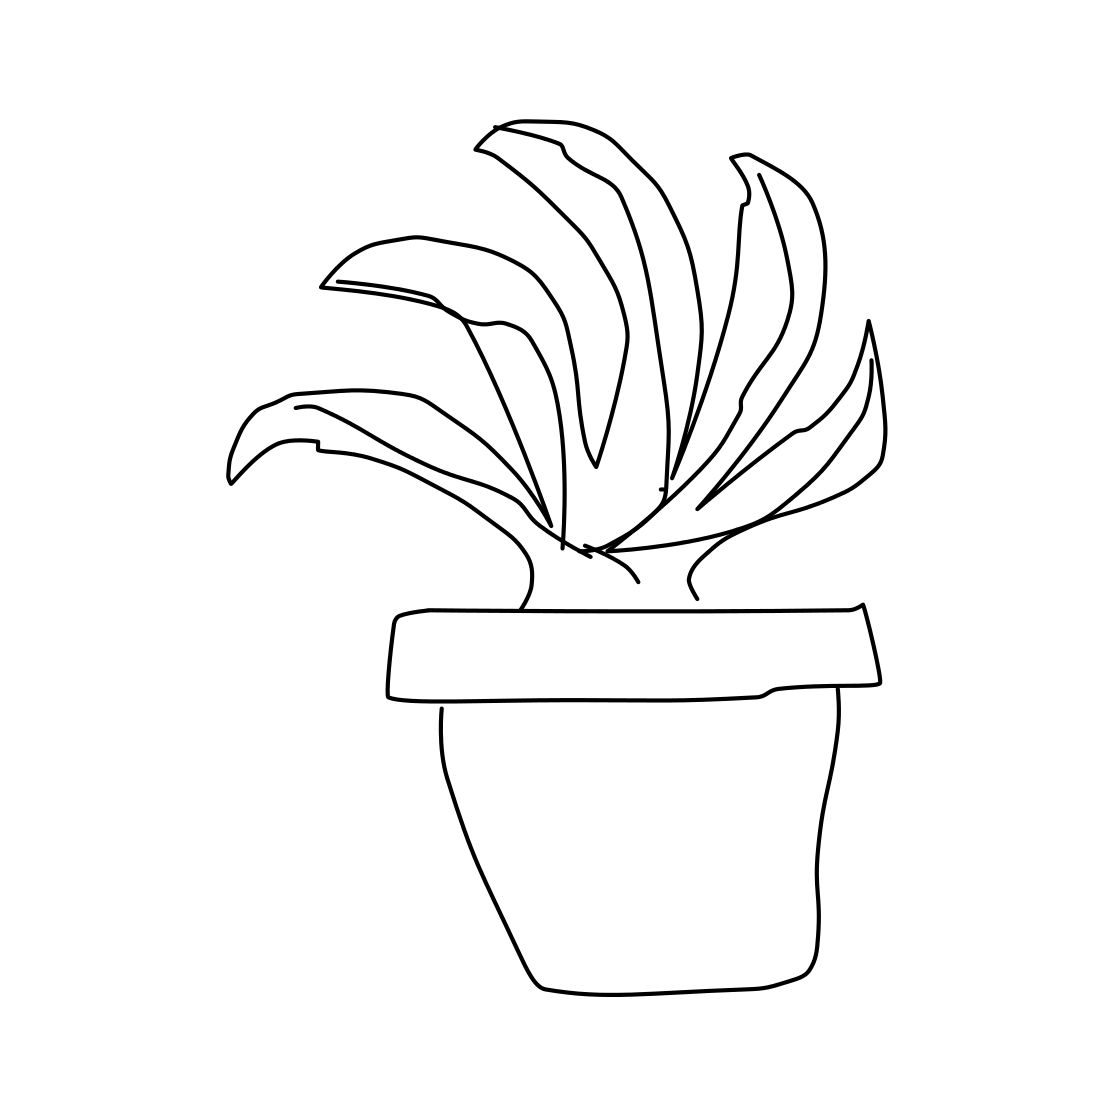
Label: potted plant